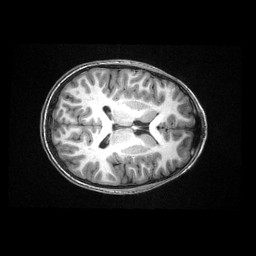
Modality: T1w
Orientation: axial
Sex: male